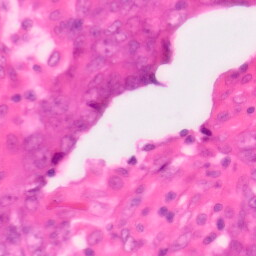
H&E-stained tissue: Colon